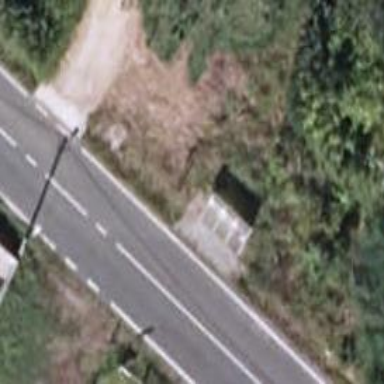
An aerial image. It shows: Bus stop with sheltered platform for public transport.